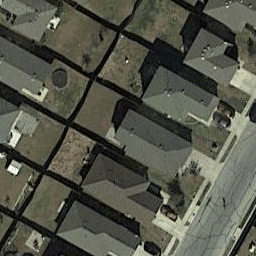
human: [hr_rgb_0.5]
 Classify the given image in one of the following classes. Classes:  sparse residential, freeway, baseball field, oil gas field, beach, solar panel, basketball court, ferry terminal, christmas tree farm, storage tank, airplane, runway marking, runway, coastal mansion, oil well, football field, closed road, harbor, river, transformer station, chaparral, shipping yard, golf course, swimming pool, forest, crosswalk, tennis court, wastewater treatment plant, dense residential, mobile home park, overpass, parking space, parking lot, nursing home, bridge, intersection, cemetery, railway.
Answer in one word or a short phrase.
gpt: dense residential